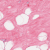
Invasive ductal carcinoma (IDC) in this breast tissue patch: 0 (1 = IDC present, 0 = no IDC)